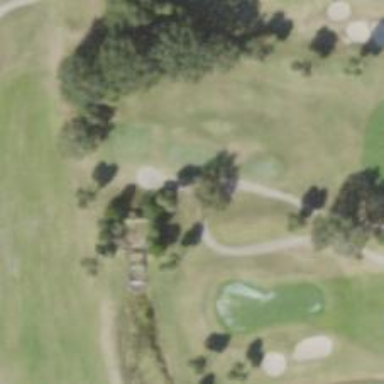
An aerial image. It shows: Path designated for golf carts.